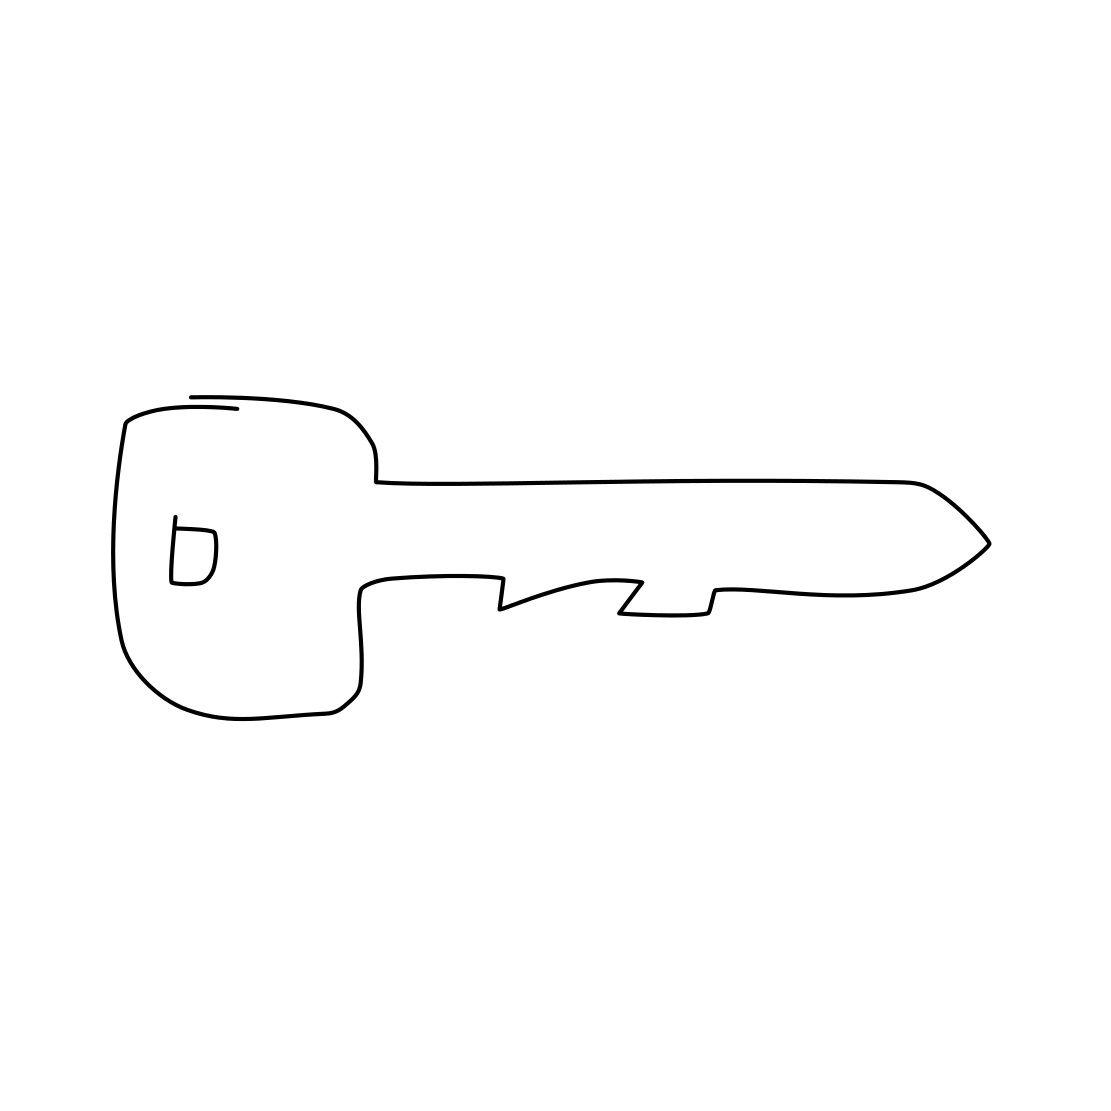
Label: key